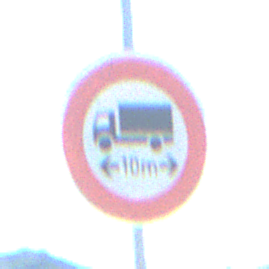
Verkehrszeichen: TatsaechlicheLaenge
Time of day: Night
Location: Outdoor (Nature)
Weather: PartlyCloudy
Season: NotSpecified
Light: Natural